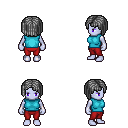
a pixel art fantasy rpg character, female body template, dark elf, purple skin, teal sleeveless shirt, red pants, gray pageboy hairstyle, four views (front, back, left, right), 2x2 character sprite sheet, small pixel art, hard edges, no anti-aliasing